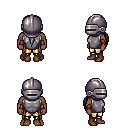
a pixel art fantasy rpg character, male body template, human, dark skin, steel chest armor, gold greaves, gray ponytail hairstyle, metal helm, cloth bracers, brown shoes, four views (front, back, left, right), 2x2 character sprite sheet, small pixel art, hard edges, no anti-aliasing